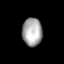
Tissue: lung
Cell type: Epithelial cells
Senescence score: 0.1545
Nuclear area (px): 551
Mean DAPI intensity: 166.399